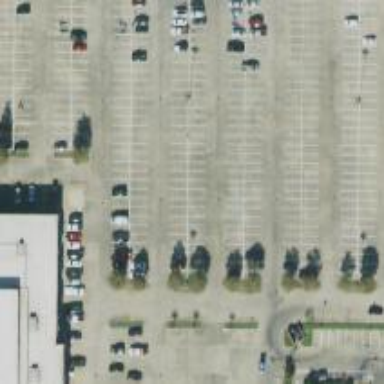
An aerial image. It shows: Parking space.